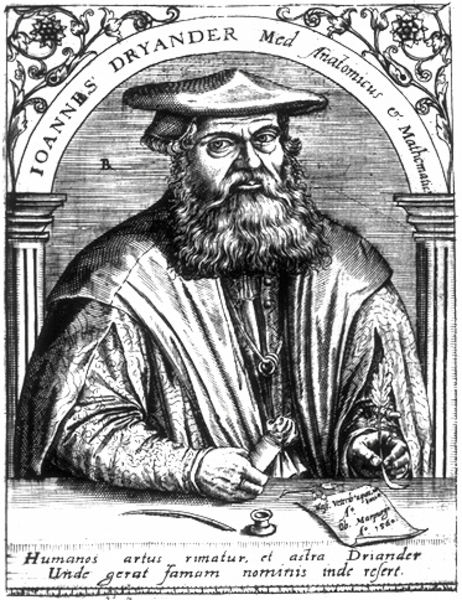
Titel: Bildnis des Johannes Dryander
Künstler: Matthaeus (d.Ä.) Becker
Institution: (Seriendruck)
Schlagwörter: dunkel, feder, hand, kopf, mann, schatten, umhang, weiß, blumen, finger, hell, hintergrund, hut, mund, nase, schwarz, stirn, säule, säulen, tisch, blick, tuch, ornament, rock, alt, bart, hemd, kappe, mütze, anatomie, architektur, arm, augen, falten, gesicht, halten, johannes, kleidung, kragen, mensch, pelz, rahmen, vollbart, ärmel, bildnis, hände, portrait, porträt, haare, mantel, stoff, kaufmann, blatt, kinn, locken, schultern, ranken, schrift, papier, bogen, kette, grafik, graphik, schattierung, rand, rundbogen, inschrift, grimmig, dekor, floral, lesen, ornamente, mimik, fein, kante, name, arkade, beruf, unterschrift, buch, zettel, ringe, linie, stengel, druck, monogramm, betitelung, radierung, stich, titel, schwarzweiß, text, beschriftung, kittel, stempel, degen, arzt, medizin, darstellung, stift, tinte, kapitelle, kapitell, oranmente, pergament, schnörkel, talar, barett, brief, schreiben, mittelalter, grad, kanneluren, gelehrter, breit, schreiber, siegel, tintenfass, griffel, kupferstich, schaft, sigel, doktor, dokument, nasenflügel, schreibfeder, and, mediziner, mathematik, umschrift, straffur, schriftband, haltens, eichel, seriendruck, rankwerk, mathematiker, anatom, eichblatt, ioannes, akademischer, blickm, chriftrolle, dryander, grimmeg, jhannes, onament, reformetionszeit, sitzenr, joannes, exlibris, johannes dryander, driander, joannas, drand, schreibier